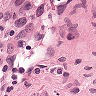
Metastatic tissue present: no